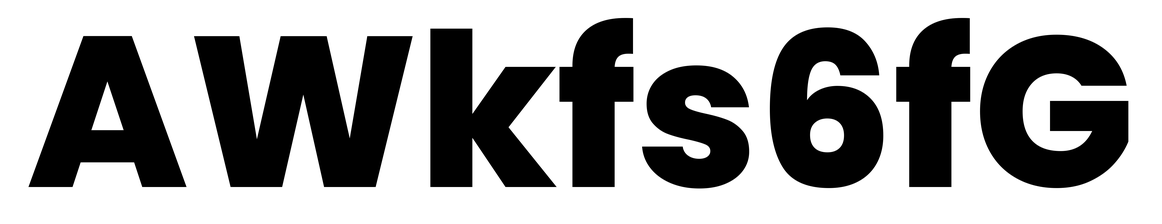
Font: Poppins-ExtraBold